Question: <URL> is a wordpress plugin to auto post based on some configured feeds, it read feeds everything time interval i setup, its working on my blog, my blog is on shared windows web hosting, i want to know how it auto work like that, and because i am on a shared hosting, so sure i didn't setup any windows services on the server, so its just keep working just after activating, seams strange idea for me.

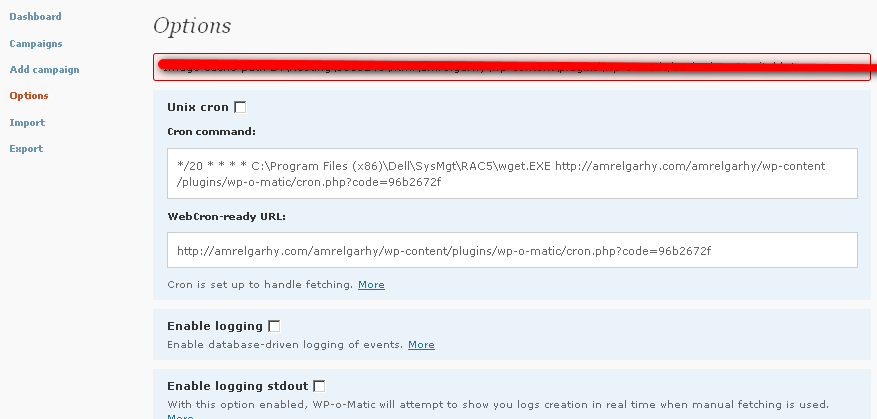
Answer: Here's a nice article on how to create a <URL> in ASP.NET